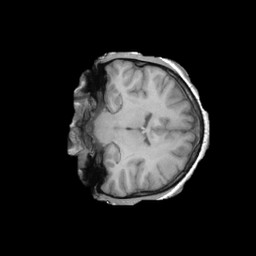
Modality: T1w
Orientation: coronal
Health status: ill
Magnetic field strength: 3 T